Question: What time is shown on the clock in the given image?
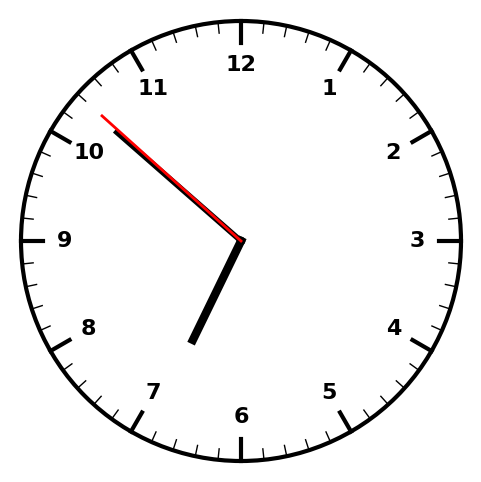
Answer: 06:51:52